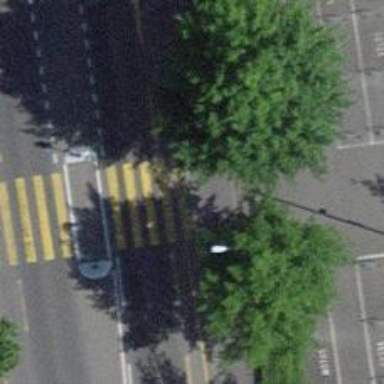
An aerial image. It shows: Kerb barrier.